Question: For the life of me, I can't, for one:
Figure out why MySQL complains about this 'INSERT' statement:
'''
CREATE TABLE IF NOT EXISTS 'mangobase'.'profile_education' (
'id' TINYINT UNIQUE UNSIGNED NOT NULL DEFAULT 0,
'description' VARCHAR(50) NOT NULL DEFAULT 'xxx',
PRIMARY KEY ('id'))
ENGINE = InnoDB
DEFAULT CHARACTER SET = utf8
COLLATE = utf8_general_ci;
'''
The complaint:
'''
ERROR 1064 (42000) at line 91: You have an error in your SQL syntax; check the manual that corresponds to your MySQL server version for the right syntax to use near 'UNSIGNED NOT NULL DEFAULT 0,
'description' VARCHAR(50) NOT NULL DEFAULT 'xxx',' at line 2
'''
Removal of 'UNIQUE' in the 'id' column definition allows this statement to go through without error. But, secondly, why is it being created in the first place? I am not designating it as a unique column in MySQL Workbench (UQ designates a column as unique):

I have other tables defined exactly the same way (same field names, definition attributes) where MySQL WB isn't assigning 'UNIQUE' to the column definition. It would be tedious indeed to need to manually edit the sql script each time I want to update the database during production.
1. Is there something obvious I'm overlooking that's causing MySQL WB to assign UNIQUE to this column?
2. Why is 'UNIQUE' even seemingly illegal here in the first place?
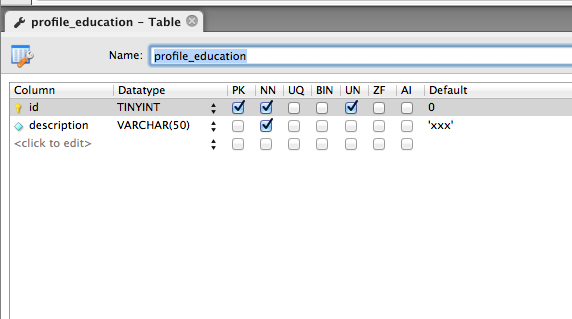
Answer: You can't put 'unique' between 'tinyint' and 'unsigned'. Those are both part of the type definition. Try this:
'''
CREATE TABLE IF NOT EXISTS 'mangobase'.'profile_education' (
'id' TINYINT UNSIGNED UNIQUE NOT NULL DEFAULT 0,
'description' VARCHAR(50) NOT NULL DEFAULT 'xxx',
PRIMARY KEY ('id')
);
'''
EDIT:
You do not need to designate a primary key as unique. I would write this as:
'''
CREATE TABLE IF NOT EXISTS 'mangobase'.'profile_education' (
'id' TINYINT UNSIGNED UNIQUE NOT NULL PRIMARY KEY,
'description' VARCHAR(50) NOT NULL DEFAULT 'xxx'
);
'''
I see no reason to have a default value for a primary key. Perhaps you also want it to be auto-incrementing as well.